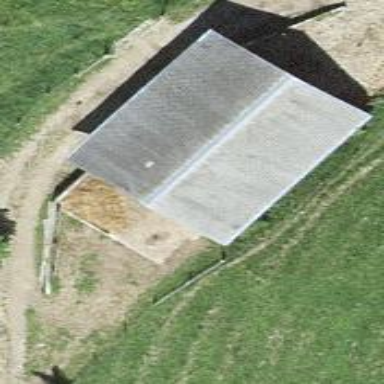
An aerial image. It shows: Barn.